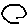
Label: circle